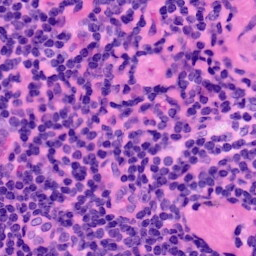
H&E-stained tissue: LymphNode